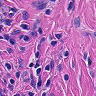
Metastatic tissue present: yes